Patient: sex F, age 86
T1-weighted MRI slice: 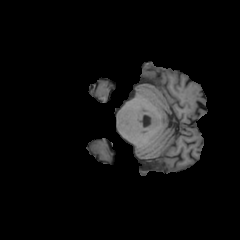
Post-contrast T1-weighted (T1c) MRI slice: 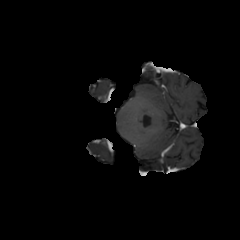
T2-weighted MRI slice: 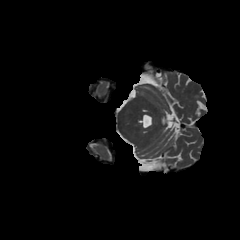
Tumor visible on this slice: no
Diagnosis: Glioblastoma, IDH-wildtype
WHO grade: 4